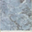
Piece: xx